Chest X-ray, AP view. Patient: 41 years old, sex M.
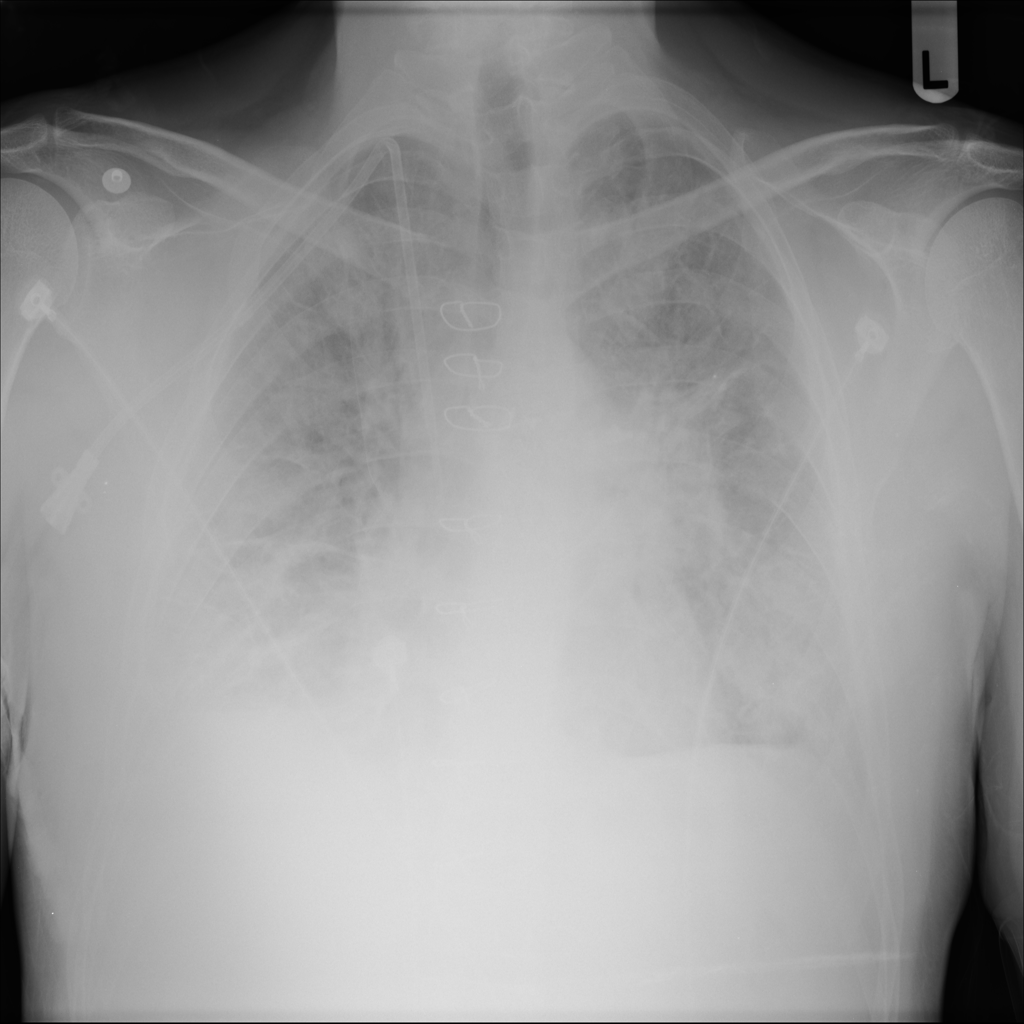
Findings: Edema, Infiltration, Mass